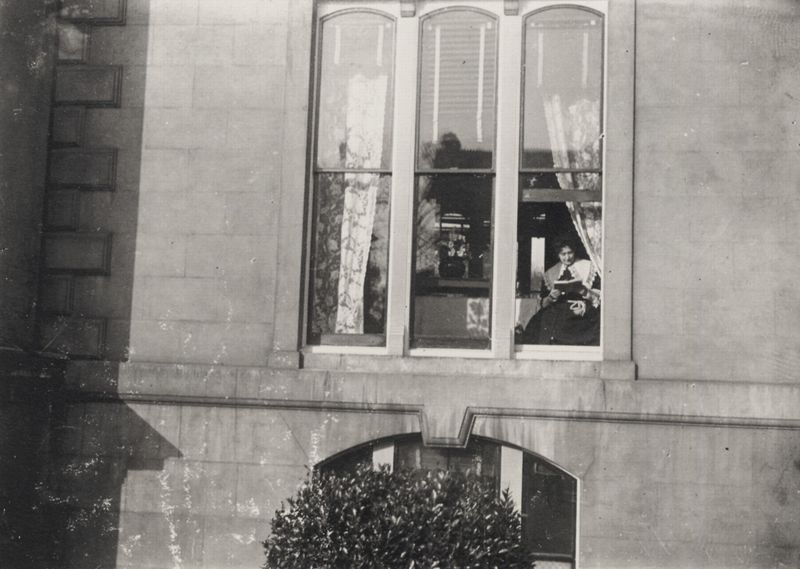
Titel: Madame Zola im ersten Stock des Queen's Hotels
Künstler: Francois Emile Zola
Schlagwörter: baum, blätter, kopf, mann, schatten, weiß, sitzen, stadt, ausschnitt, fenster, frau, glas, grau, kleid, lampe, licht, nase, raum, schwarz, tisch, zimmer, blick, dame, gebäude, haus, alt, wand, alte, architektur, halten, kragen, mensch, rahmen, spitze, stein, steine, bild, innenraum, portrait, porträt, vorhang, spiegelung, strauch, busch, gebüsch, sonne, sitzend, stickerei, drei, kind, person, pflanze, voyeur, vase, lächeln, taille, wohnzimmer, ecke, ansicht, bogen, fassade, man, beobachten, mauer, ziegel, tag, klein, rundbogen, gardine, gardinen, jugendstil, vorhänge, wohnung, detail, reflexe, lesen, gardiene, lichtreflexe, reflexion, foto, fotografie, photographie, keller, außen, buch, fensterrahmen, palast, mauerwerk, scheiben, scheibe, schwarz-weiss, gross, jalousie, photo, fries, gemäuer, rustika, schlussstein, sims, gesims, klinker, quader, fensterscheibe, sandstein, romanik, reflektion, spitzenkragen, stange, lesend, buchs, sekretär, leserin, zurückgezogen, einblick, neugier, alte frau, oma, fotographie, schief, streben, art deco, aufnahme, muenchen, lesende, mietshaus, kratzer, außenansicht, winkel, lisene, erdgeschoss, hochparterre, bogenfenster, bossierung, erster stock, mauerstein, mauersteine, rolladen, rollo, rechtwinklig, am fenster, nadar, glaus, einblicke, frau sitzt, schnappschuss, rollos, spontan, beobachtet, erstewr stock, frau am fenster, frau liest, heimlcih, kleine blume, lesende frau, privathaushalt, snapshot, spiegelung im fenster, staruch, vis a vis, voillard, vuoillard, pespektive, bogenfesnter, frazu, case, ckrustika, schwarz weiss fotografie, wuader, vohänge, grünes, 19. jahrhundertt